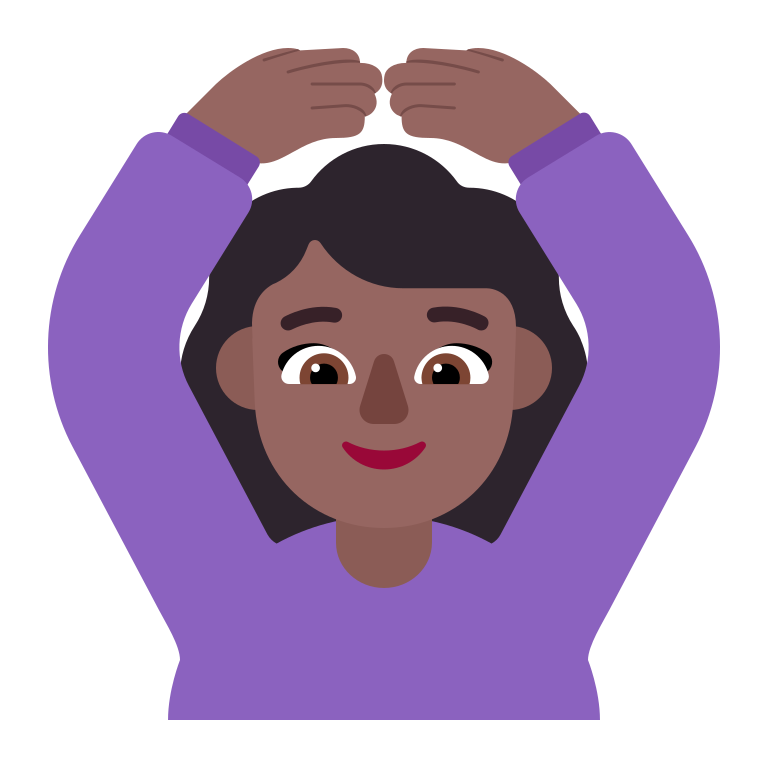
woman gesturing ok flat  dark